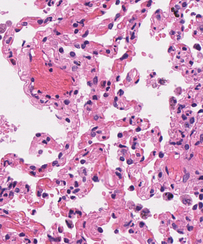
Tumor epithelial tissue: no
Tumor-associated stroma tissue: no
Normal tissue: yes